Question: Is it possible to create the following using CSS only?

I have created the container and the rounded corners. Fiddle <URL>.
But I don't know how to get the slight shiny effect. Is it possible to do this in CSS? If so how?
Below is the code I have written so far.
'''
<div id="phone-outer">
<div id="phone-inner">
</div>
</div>
'''
'''
#phone-outer {
margin-bottom:200px;
margin:0 auto;
width:400px;
height:500px;
background-color:#333;
-webkit-border-bottom-right-radius:25px;
-webkit-border-bottom-left-radius:25px;
-moz-border-radius-bottomright:25px;
-moz-border-radius-bottomleft:25px;
border-bottom-right-radius:25px;
border-bottom-left-radius:25px;
}
#phone-inner {
margin:0 auto;
background-color:#FFF;
width:360px;
height:460px;
}
'''
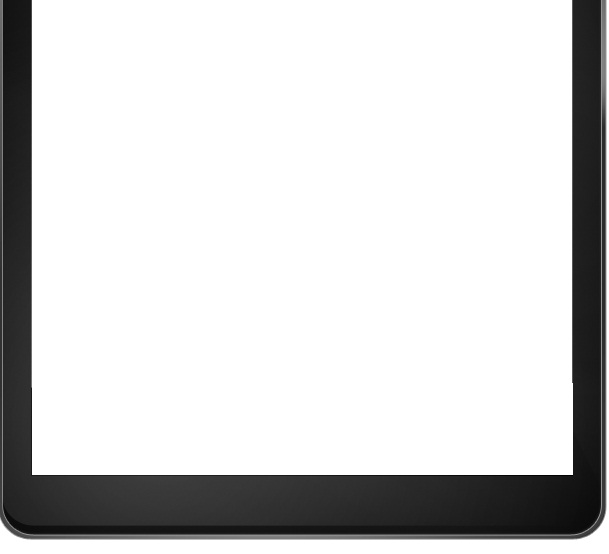
Answer: Close enough I hope:
<URL>
'''
#phone-outer {
border: 1px solid #FFFFFF;
border-bottom-left-radius: 25px;
border-bottom-right-radius: 25px;
box-shadow: 0 3px 0.7px 1px #777777, 0 -7px rgba(0, 0, 0, 0.4) inset;
height: 500px;
width: 400px;
margin: 0 auto;
background-image: linear-gradient(right, #111 11%, #333 56%);
background-image: -o-linear-gradient(right, #111 11%, #333 56%);
background-image: -moz-linear-gradient(right, #111 11%, #333 56%);
background-image: -webkit-linear-gradient(right, #111 11%, #333 56%);
background-image: -ms-linear-gradient(right, #111 11%, #333 56%);
background-image: gradient(right, #111 11%, #333 56%);
}
'''